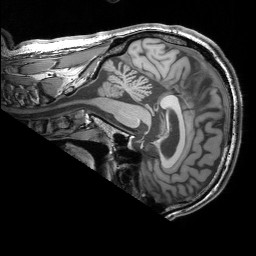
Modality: T1w
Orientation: sagittal
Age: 39
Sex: male
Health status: ill
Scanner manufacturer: siemens
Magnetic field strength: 3 T
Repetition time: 1.75 s
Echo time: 0.00418 s